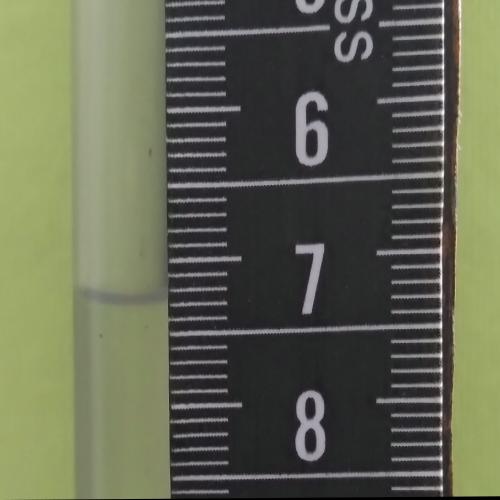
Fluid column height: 7.3 cm